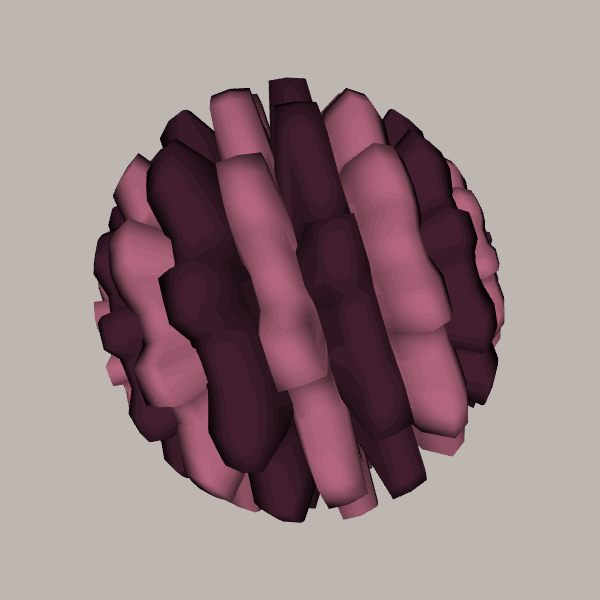
Background: light